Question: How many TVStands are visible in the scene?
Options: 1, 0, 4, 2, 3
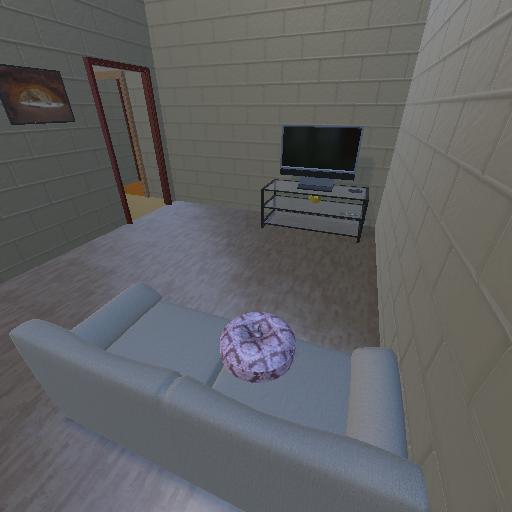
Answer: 1